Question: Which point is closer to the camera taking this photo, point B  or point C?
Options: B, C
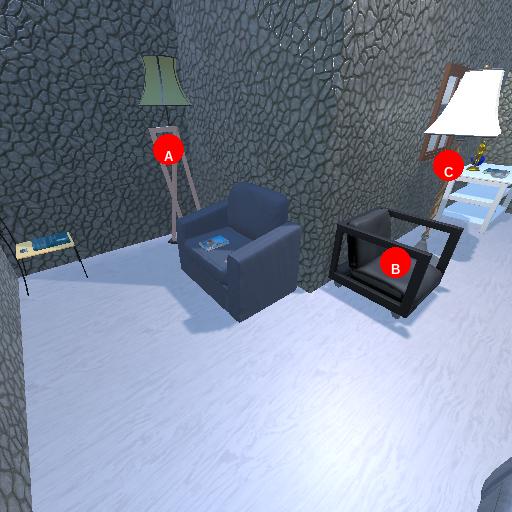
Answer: B